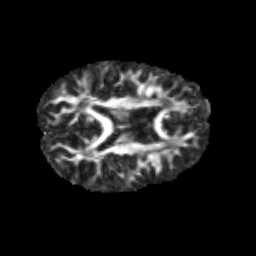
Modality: FA
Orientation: axial
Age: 11
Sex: female
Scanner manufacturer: siemens
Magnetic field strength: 3 T
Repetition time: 3.8 s
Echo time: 0.07 s